Question: I am using <URL> in my application. The tooptipfication I am achieving through the following jQuery:
'''
$(this).qtip({
style: {
tip: {
corner: true,
width: 10,
height: 5
},
classes: 'ui-tooltip-rounded ui-tooltip-shadow ui-tooltip-tipsy'
},
position: {
my: 'bottom left',
at: 'top right',
adjust: {
x: -10,
y: 0
}
},
events: {
show: function (event, api) {
$('.ui-tooltip-content').addClass('ui-tooltip-center');
}
},
show: {
effect: function (offset) {
$(this).show();
}
},
hide: {
effect: function (offset) {
$(this).hide();
}
}
});
'''
Now it is rendering in:
-
As you can see the rounded corner is gone in IE8; also the adjustment of the Tip of x, y is not working. I am in search for a solution for this particular problem of qTip2. Is there any way solve this?
Are there any better Tooptip Library available which don't have this kind of problem?
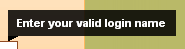
Answer: IE8 doesnt support 'border-radius' property and hence you cant have rounded corners in qtip. Here is a post on the library website with the author replying saying it is not supported and he doesnt wanna over engineer for something as trivial as a qtip.
<URL>